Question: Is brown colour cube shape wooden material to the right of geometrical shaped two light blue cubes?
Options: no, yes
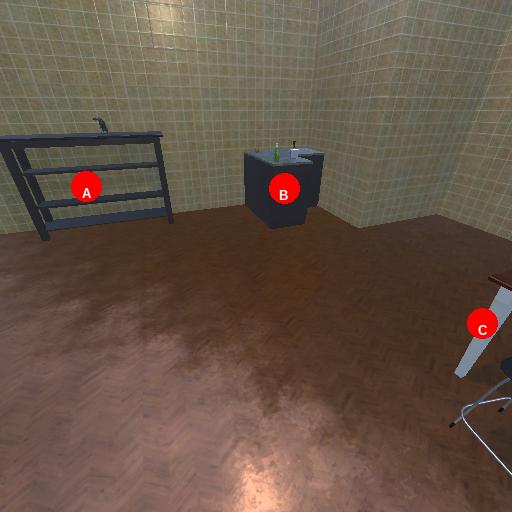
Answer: no